Question: # What exactly is an SDK, in the context of IntelliJ?

For the education of non-Java developers of PHP, Ruby or JavaScript applications who prefer IntelliJ IDEA for its Polyglot capabilities, do any knowledgeable IntelliJ IDEA users please have a moment to explain:
# 2. Why is the concept of an SDK (in the context of InteliJ) essential only to Java?
As <URL> writes in his answer below:
> An SDK (such as Java) can be very big, containing a lot of information and capability. Other SDK's may simply be a set of API's or libraries, and as such, may not be as conducive to being used with an IDE, and could be deemed as "convenient" from the perspective of a user that is not familiar with the concept of an SDK in the "Java" sense.
I've edited this question to focus on the simplest most useful answer I've found, and am awarding the correct answer to Ryan J. PHP, JavaScript, and Ruby are languages, with various available runtime environments not mentioned in this Q&A. This programmer now uses Sublime Text 3 for developing in those languages. At the expense of much processor overhead there were neat features in IntelliJ for refactoring, etc.. but IMO they are no match for having tight regex game.
## 2. What is the "Ruby SDK" option if not an SDK?
JetBrains support writes:
> Ruby has SDK for convenience as users may need multiple Ruby/RVM versions. The same applies to Python, multiple different virtualenvs can be defined and a user may need to switch between them (including Remote SDK on the server via SSH).
# 3. What is the "PHP Interpreter" option if not an SDK?
JetBrains support writes:
> See <URL> is against the PHP SDK configuration. It would be probably removed or will be available only in IDEA, not sure.
In my opinion, this makes a lot of sense. PHP is a language. We can use IDE extensions to better understand that language, but its API is completely exposed by text scripts.
Shameless big up my personal favorite PHP workflow, <URL>. This programmer no longer endorses PHP.
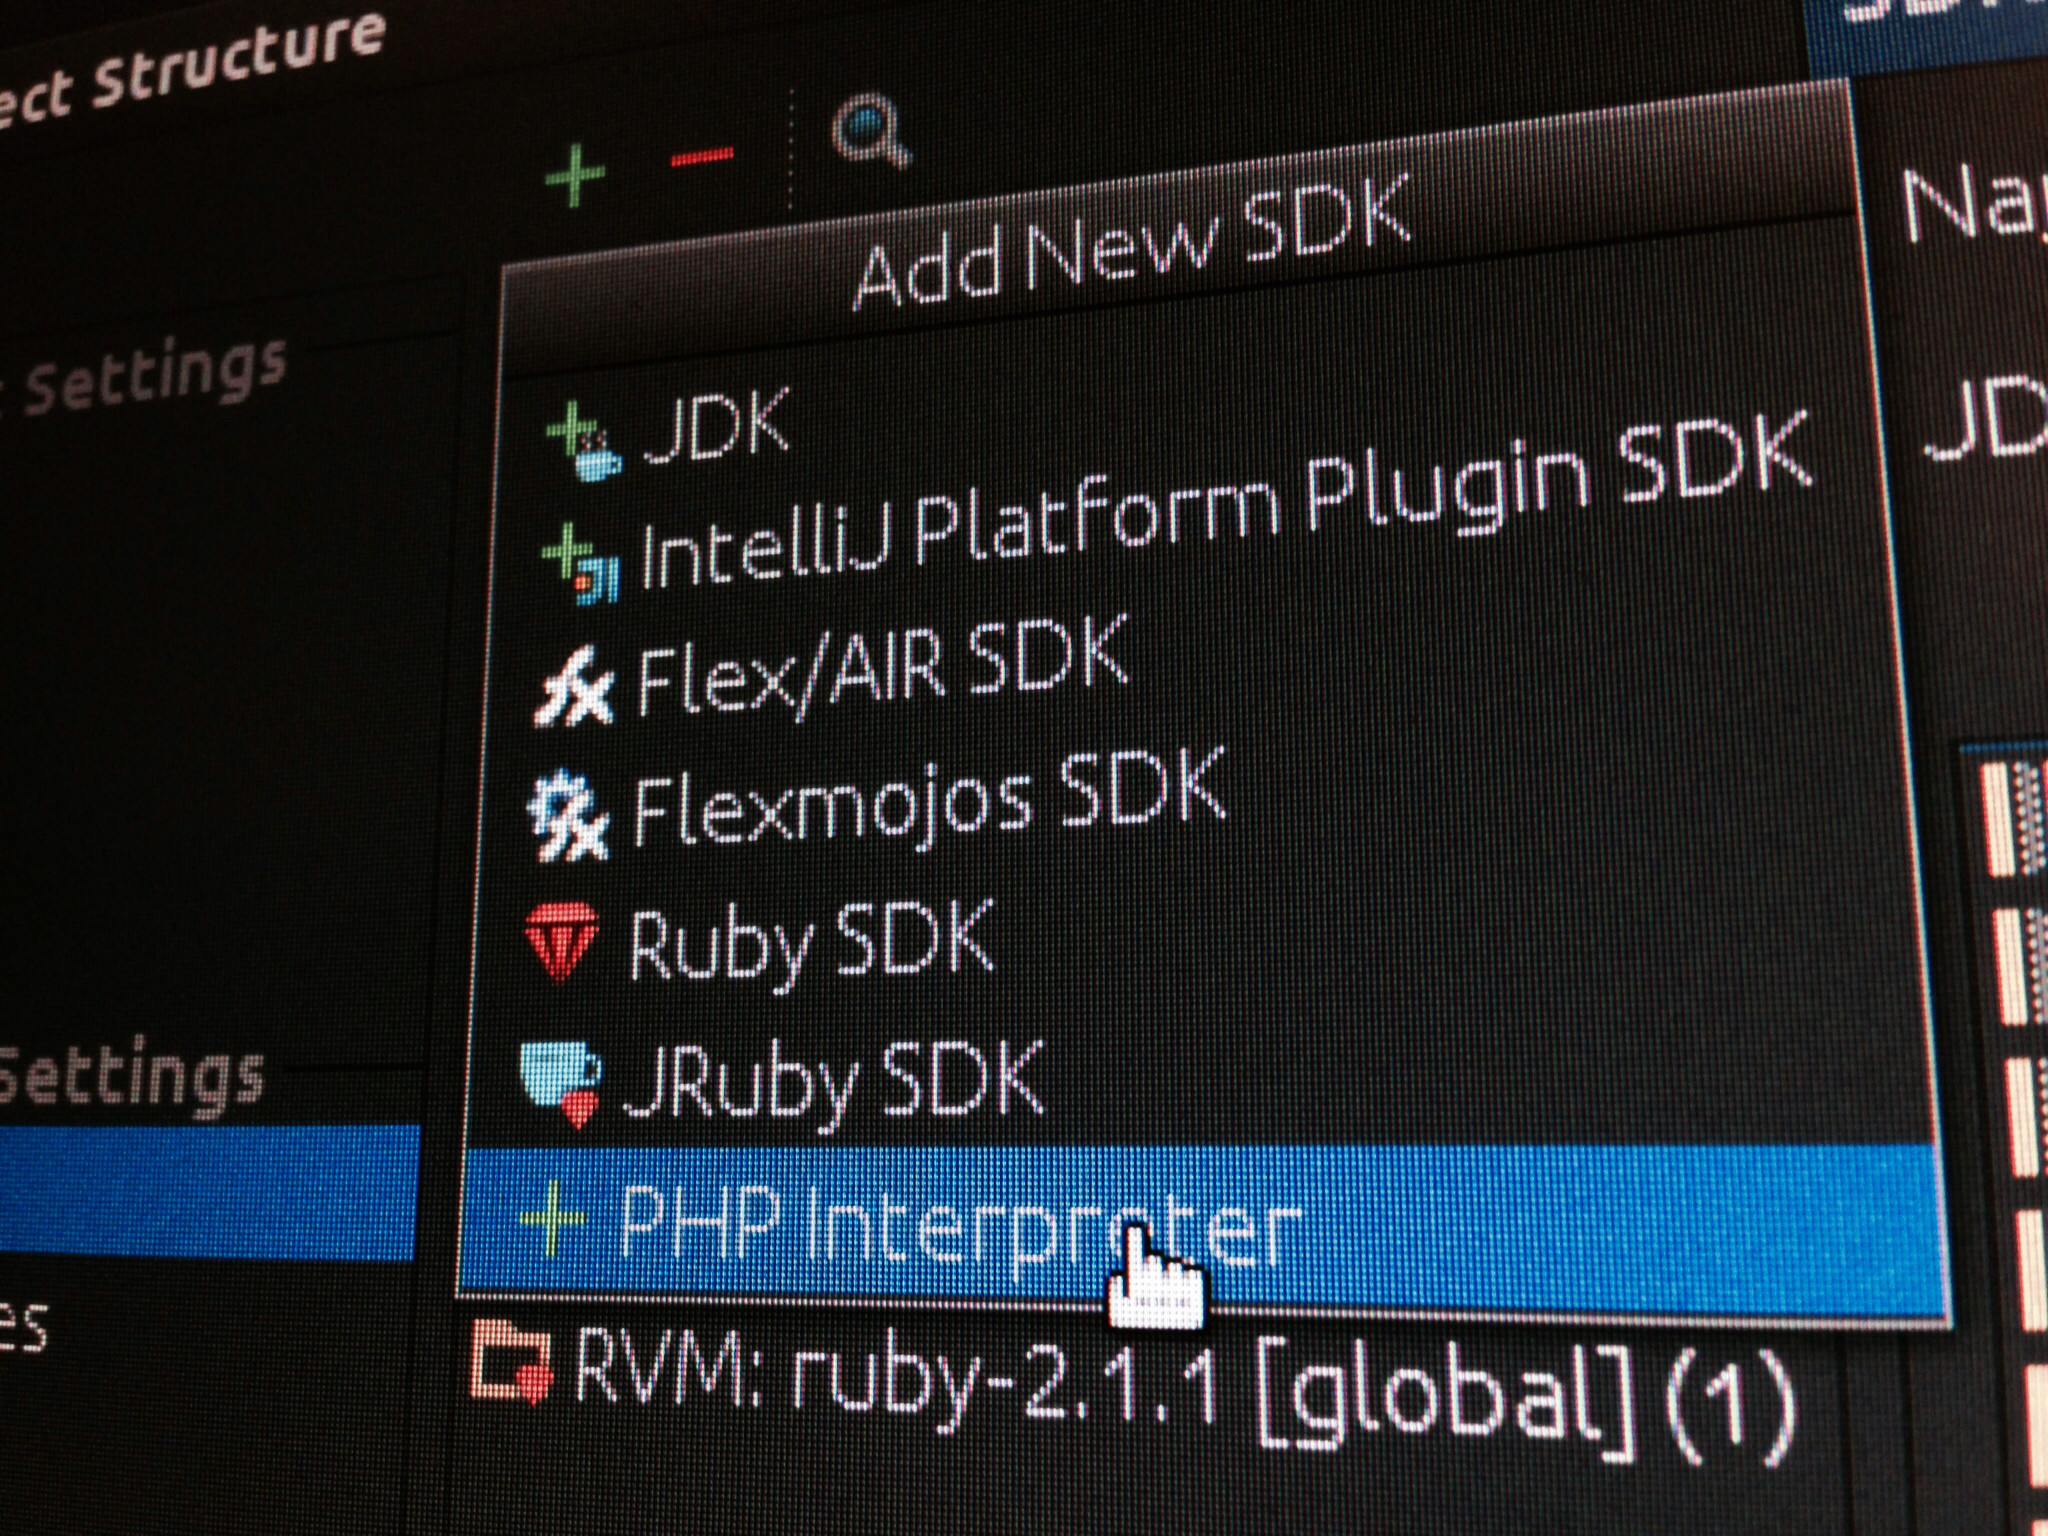
Answer: In an attempt to answer the question as asked, an SDK is a Software Development Kit. It is a collection of tools, libraries, api's, source code, licenses, examples, documentation, and/or anything else required to develop software applications in a specific programming language or framework.
The integration of an SDK into an IDE is essentially the ability for an external application to leverage the capability provided by the SDK, and make programming and application writing easier for the user.
The SDK configured in an IDE might provide the capability for the IDE to allow API auto-complete, object inspection, source code compile/debugging, syntax highlighting, integrated code inspection and warning/error information, just-in-time compiling, unit testing, etc.
An SDK (such as Java) can be very big, containing a lot of information and capability. Other SDK's may simply be a set of API's or libraries, and as such, may not be as conducive to being used with an IDE, and could be deemed as "convenient" from the perspective of a user that is not familiar with the concept of an SDK in the "Java" sense.
The IDE's capability to leverage what is provided by the SDK may be determined by a couple things:
1. The SDK doesn't provide a very comprehensive set of tools and capabilities that allow an IDE to do what it does best, and thus appear "useless"
2. The IDE just didn't implement the SDK capability all that well
Hopefully this provides some insight...